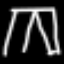
Label: pants